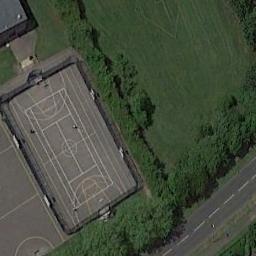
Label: basketball_court